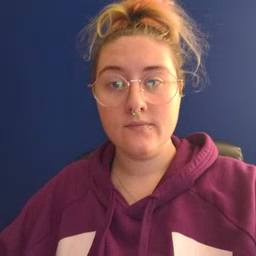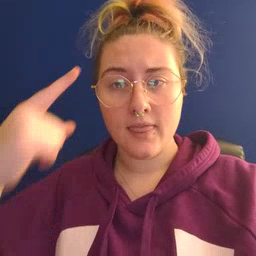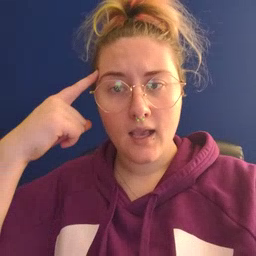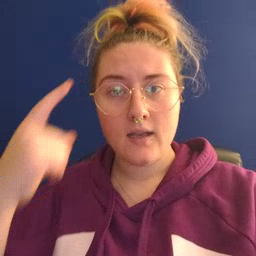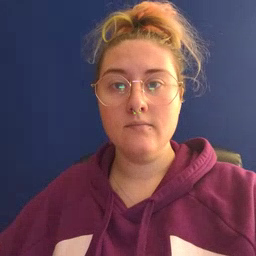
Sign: think